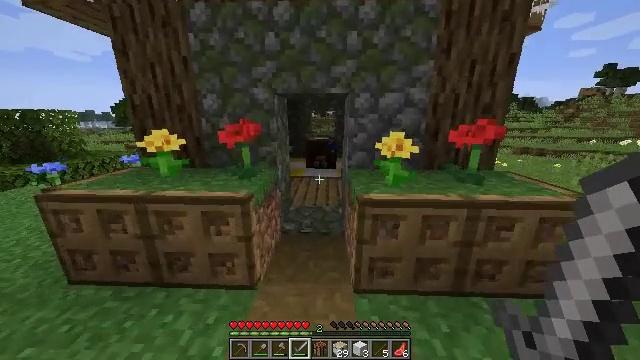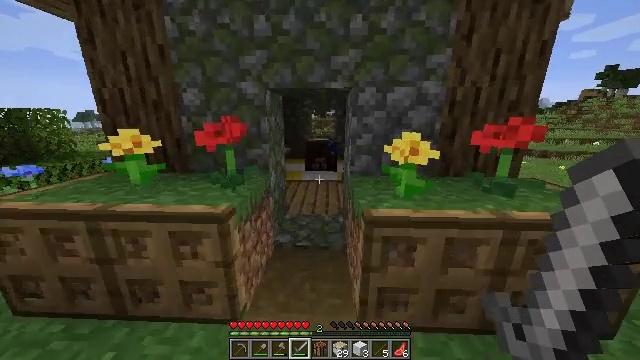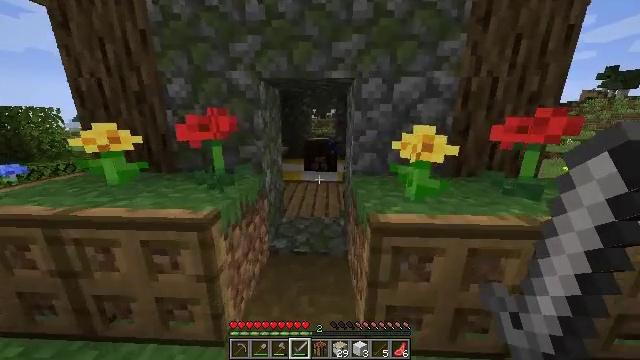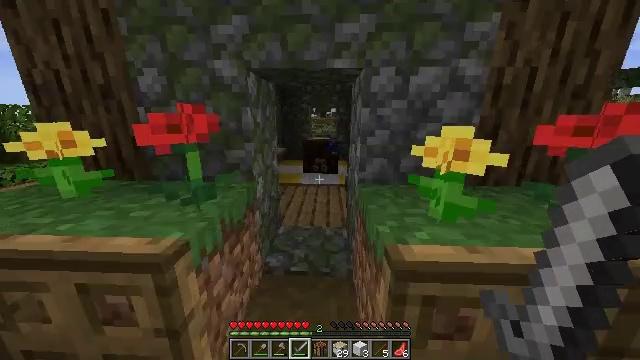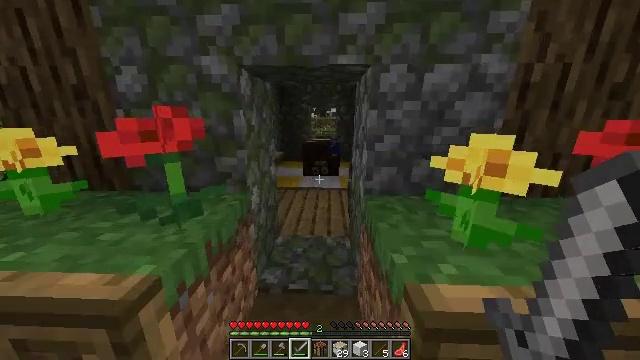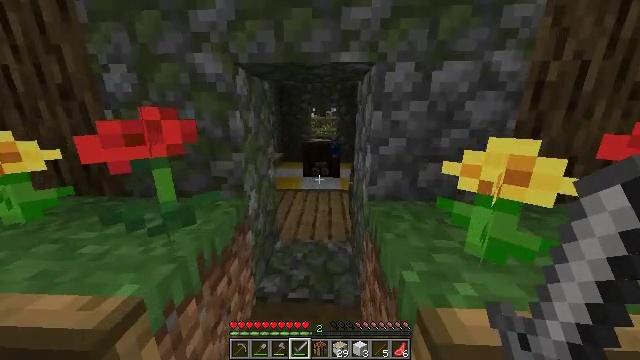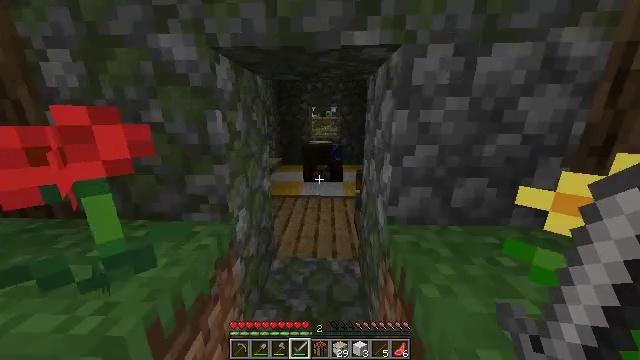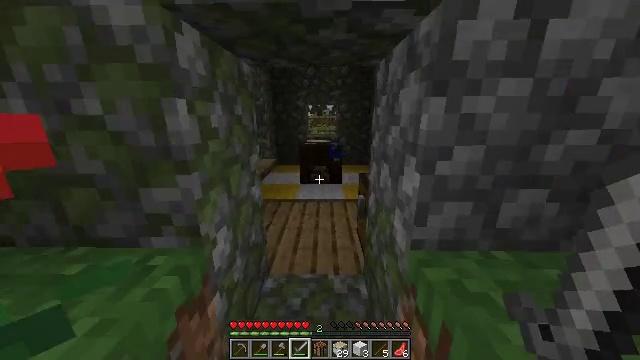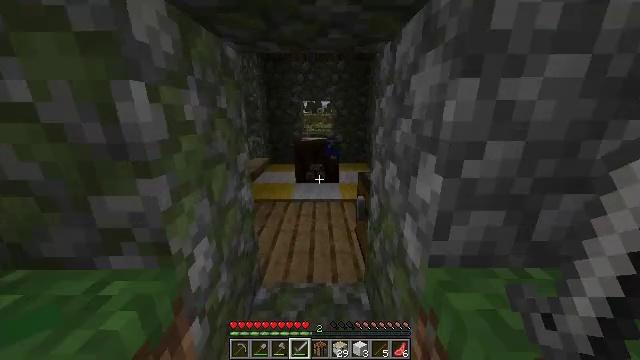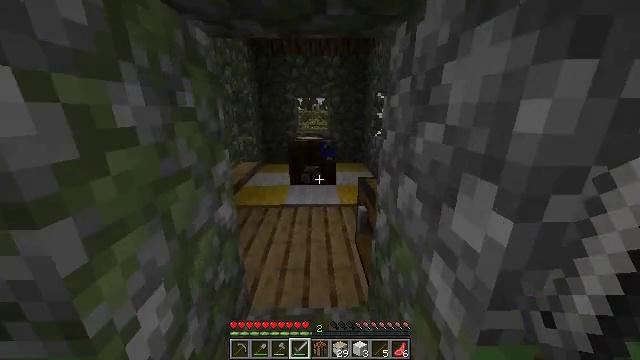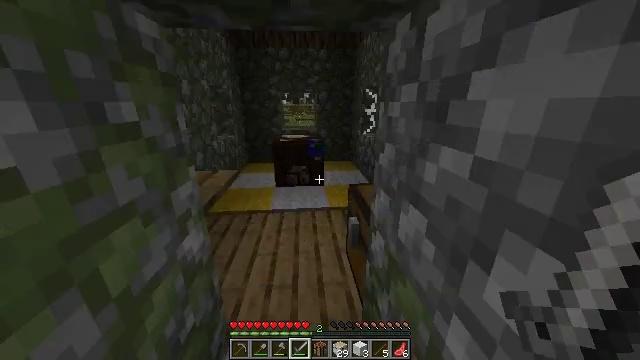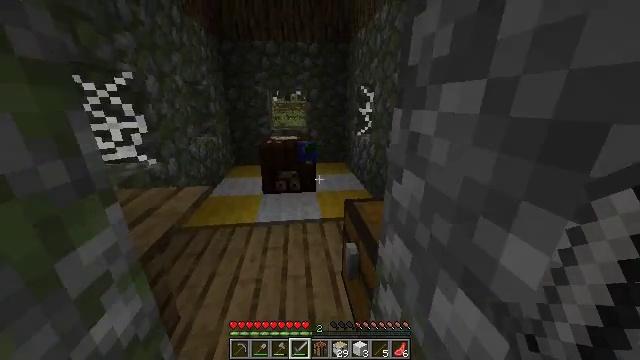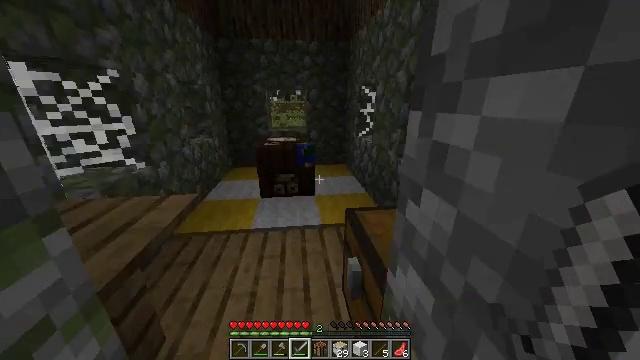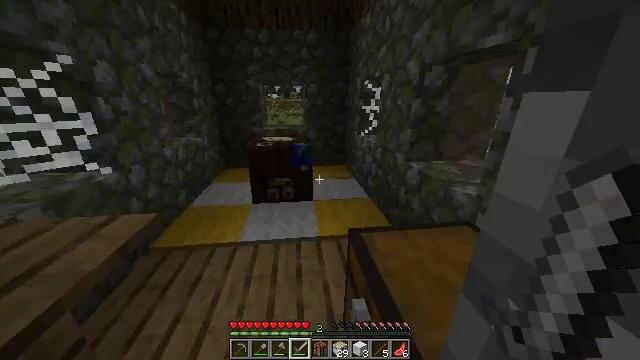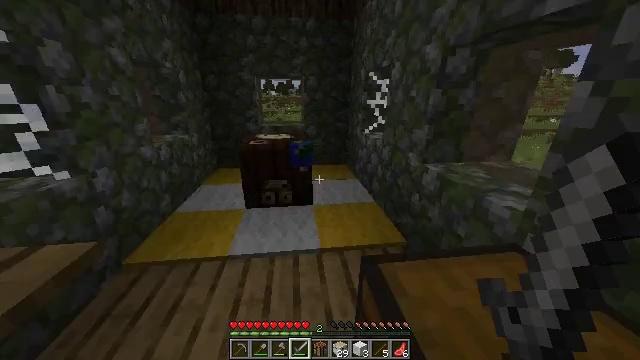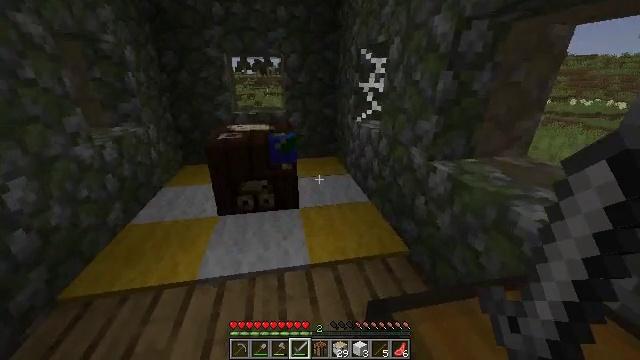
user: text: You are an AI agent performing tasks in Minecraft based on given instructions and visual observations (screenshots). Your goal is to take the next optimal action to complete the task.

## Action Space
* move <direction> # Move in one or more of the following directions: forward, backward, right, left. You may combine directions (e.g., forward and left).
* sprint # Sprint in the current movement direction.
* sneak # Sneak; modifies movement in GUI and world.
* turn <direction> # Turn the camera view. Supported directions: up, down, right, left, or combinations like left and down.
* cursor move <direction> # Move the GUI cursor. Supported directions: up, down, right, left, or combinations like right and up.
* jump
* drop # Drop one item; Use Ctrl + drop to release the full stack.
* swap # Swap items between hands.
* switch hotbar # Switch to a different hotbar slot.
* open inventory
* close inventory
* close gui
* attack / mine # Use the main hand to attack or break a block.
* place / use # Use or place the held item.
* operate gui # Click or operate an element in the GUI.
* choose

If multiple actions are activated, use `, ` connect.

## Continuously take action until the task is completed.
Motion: motion action
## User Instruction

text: Mine a chest to move it.
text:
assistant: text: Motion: move forward, sprint
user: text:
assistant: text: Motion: move forward, sprint
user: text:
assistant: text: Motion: move forward, sprint
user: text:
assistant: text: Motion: move forward, sprint
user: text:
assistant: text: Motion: move forward, sprint
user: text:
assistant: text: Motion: move forward, sprint
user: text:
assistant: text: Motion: move forward, sprint
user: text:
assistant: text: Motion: move forward, sprint, turn right
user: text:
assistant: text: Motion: move forward, sprint, turn right
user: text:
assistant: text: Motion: move forward, sprint, turn right and down
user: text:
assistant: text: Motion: move forward, sprint, turn right
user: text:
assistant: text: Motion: move forward, sprint
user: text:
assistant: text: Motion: move forward, sprint
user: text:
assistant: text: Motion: move forward, sprint
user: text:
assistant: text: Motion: move forward, sprint, turn right and down
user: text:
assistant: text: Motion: turn right and down
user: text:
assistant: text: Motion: turn right and down
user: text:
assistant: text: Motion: turn right and down
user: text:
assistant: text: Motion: move back, turn right and down
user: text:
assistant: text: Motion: move back, turn right and down
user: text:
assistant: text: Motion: move back, turn right
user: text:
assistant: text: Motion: turn right
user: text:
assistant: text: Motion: turn right, use / place
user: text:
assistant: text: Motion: use / place
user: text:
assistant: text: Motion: use / place
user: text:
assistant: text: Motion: no_op
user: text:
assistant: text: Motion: turn up
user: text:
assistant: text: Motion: cursor move up, open gui
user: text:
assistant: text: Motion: no_op
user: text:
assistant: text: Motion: no_op